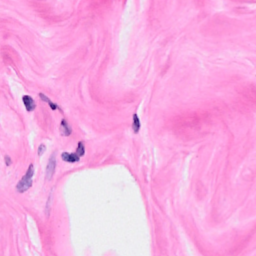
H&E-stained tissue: Breast